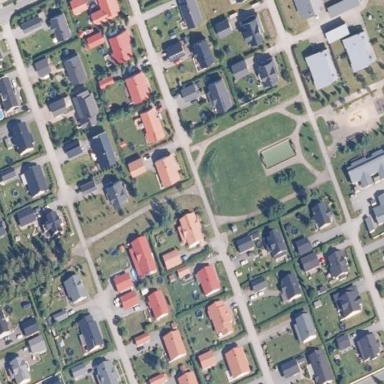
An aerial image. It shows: Residential area.